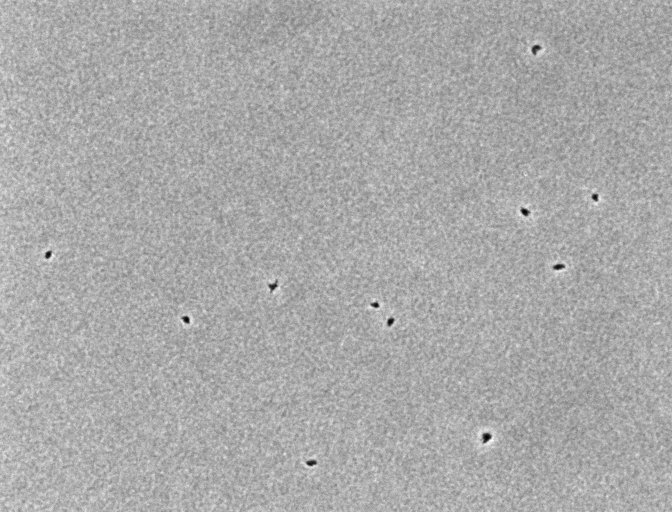
Phase contrast microscopy, 20x objective, 3 h incubation